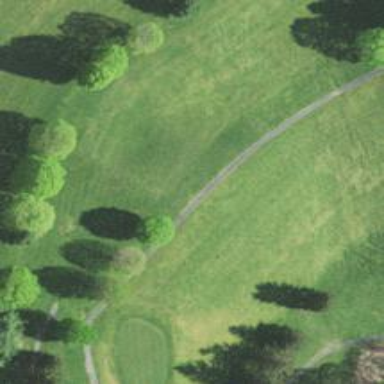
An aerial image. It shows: Service road used as golf cart path.